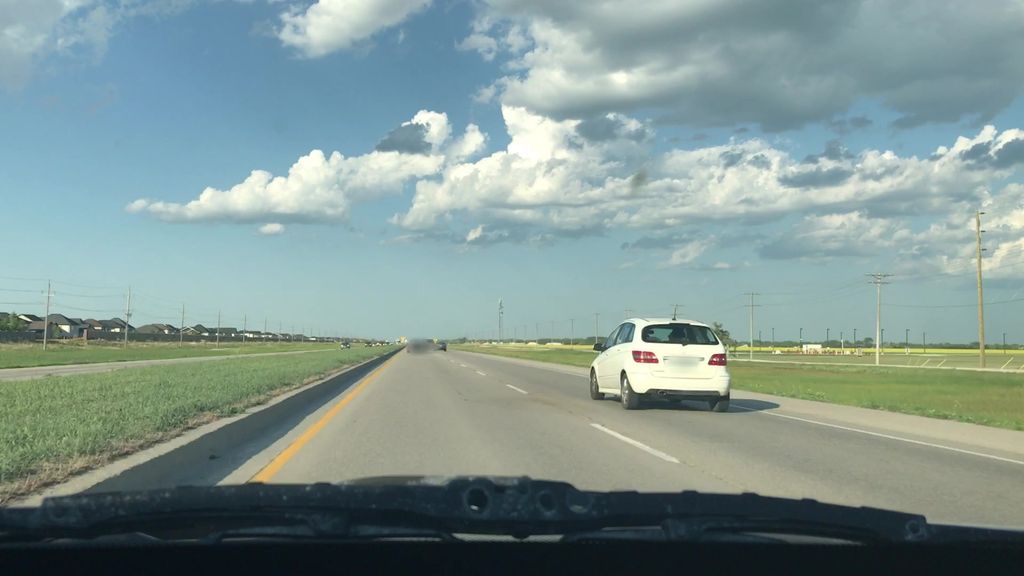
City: winnipeg